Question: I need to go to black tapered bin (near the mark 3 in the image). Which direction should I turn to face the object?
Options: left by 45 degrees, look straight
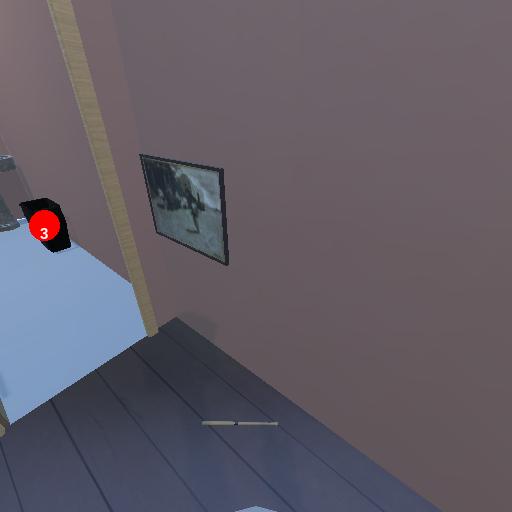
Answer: left by 45 degrees